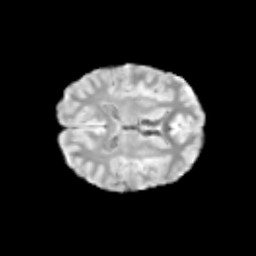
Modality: T2w
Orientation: axial
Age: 11
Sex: male
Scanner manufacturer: siemens
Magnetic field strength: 3 T
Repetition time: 3.8 s
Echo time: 0.07 s